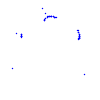
Particle: kaon